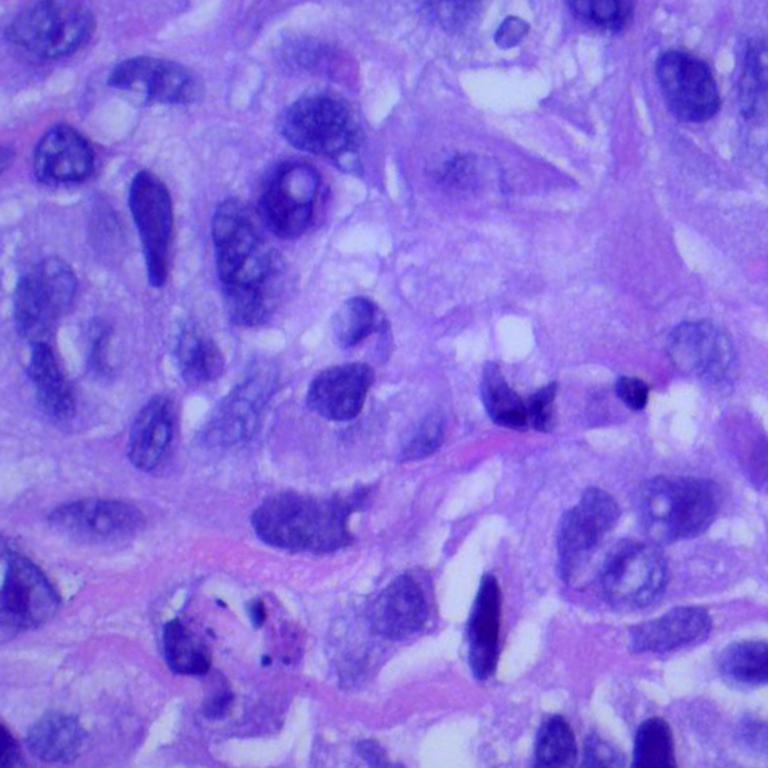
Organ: lung
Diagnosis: squamous carcinomas